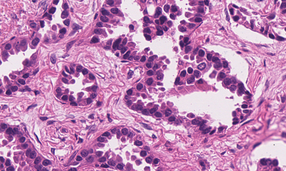
Tumor epithelial tissue: yes
Tumor-associated stroma tissue: yes
Normal tissue: no